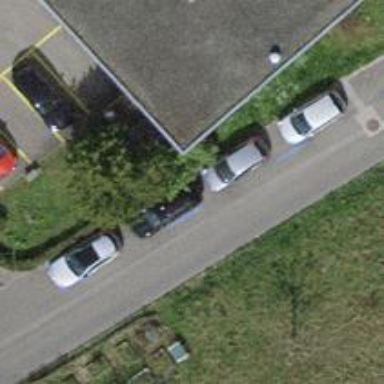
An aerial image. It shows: Parking area with asphalt surface.